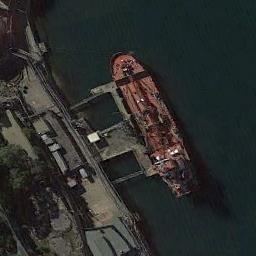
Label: ship